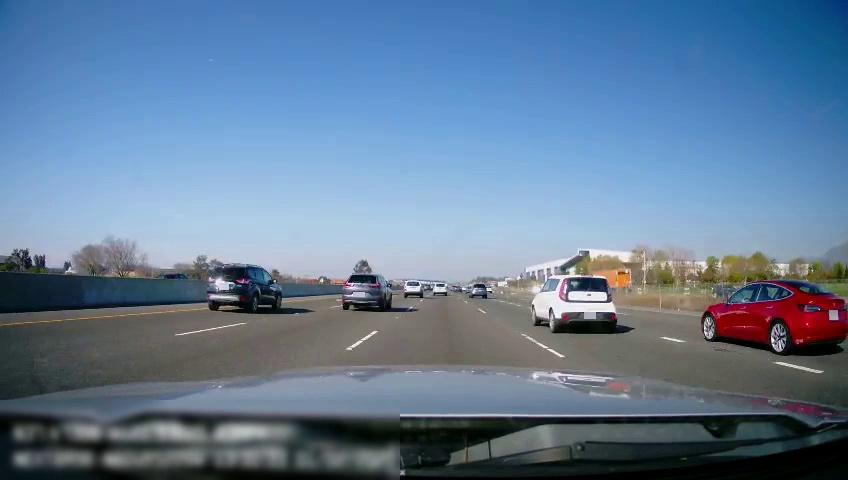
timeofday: Day
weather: Sunny
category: Drivable Space
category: Vehicles | Car
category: Vehicles | Car
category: Vehicles | Truck
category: Vehicles | Truck
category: Vehicles | SUV
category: Vehicles | SUV
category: Vehicles | Car
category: Vehicles | Car
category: Vehicles | SUV
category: Vehicles | SUV
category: Vehicles | SUV
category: Vehicles | SUV
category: Lanes | Current Lane
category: Lanes | Current Lane
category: Lanes | Alternate Lane
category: Lanes | Alternate Lane
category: Lanes | Alternate Lane
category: Lanes | Alternate Lane
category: Lanes | Alternate Lane